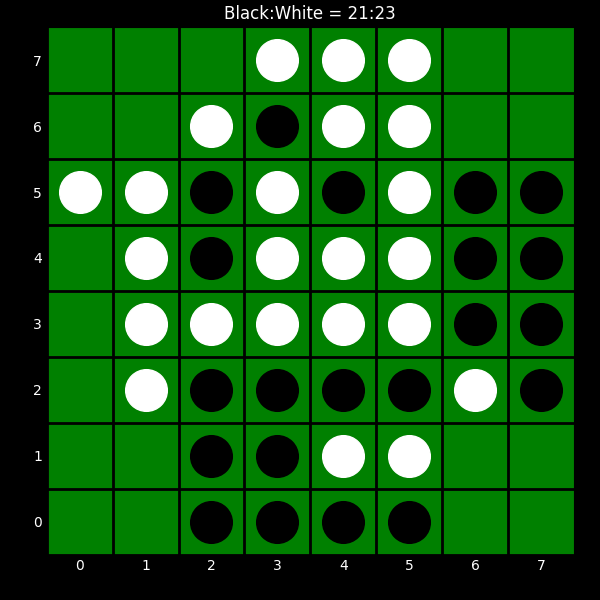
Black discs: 21
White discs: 23